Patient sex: M
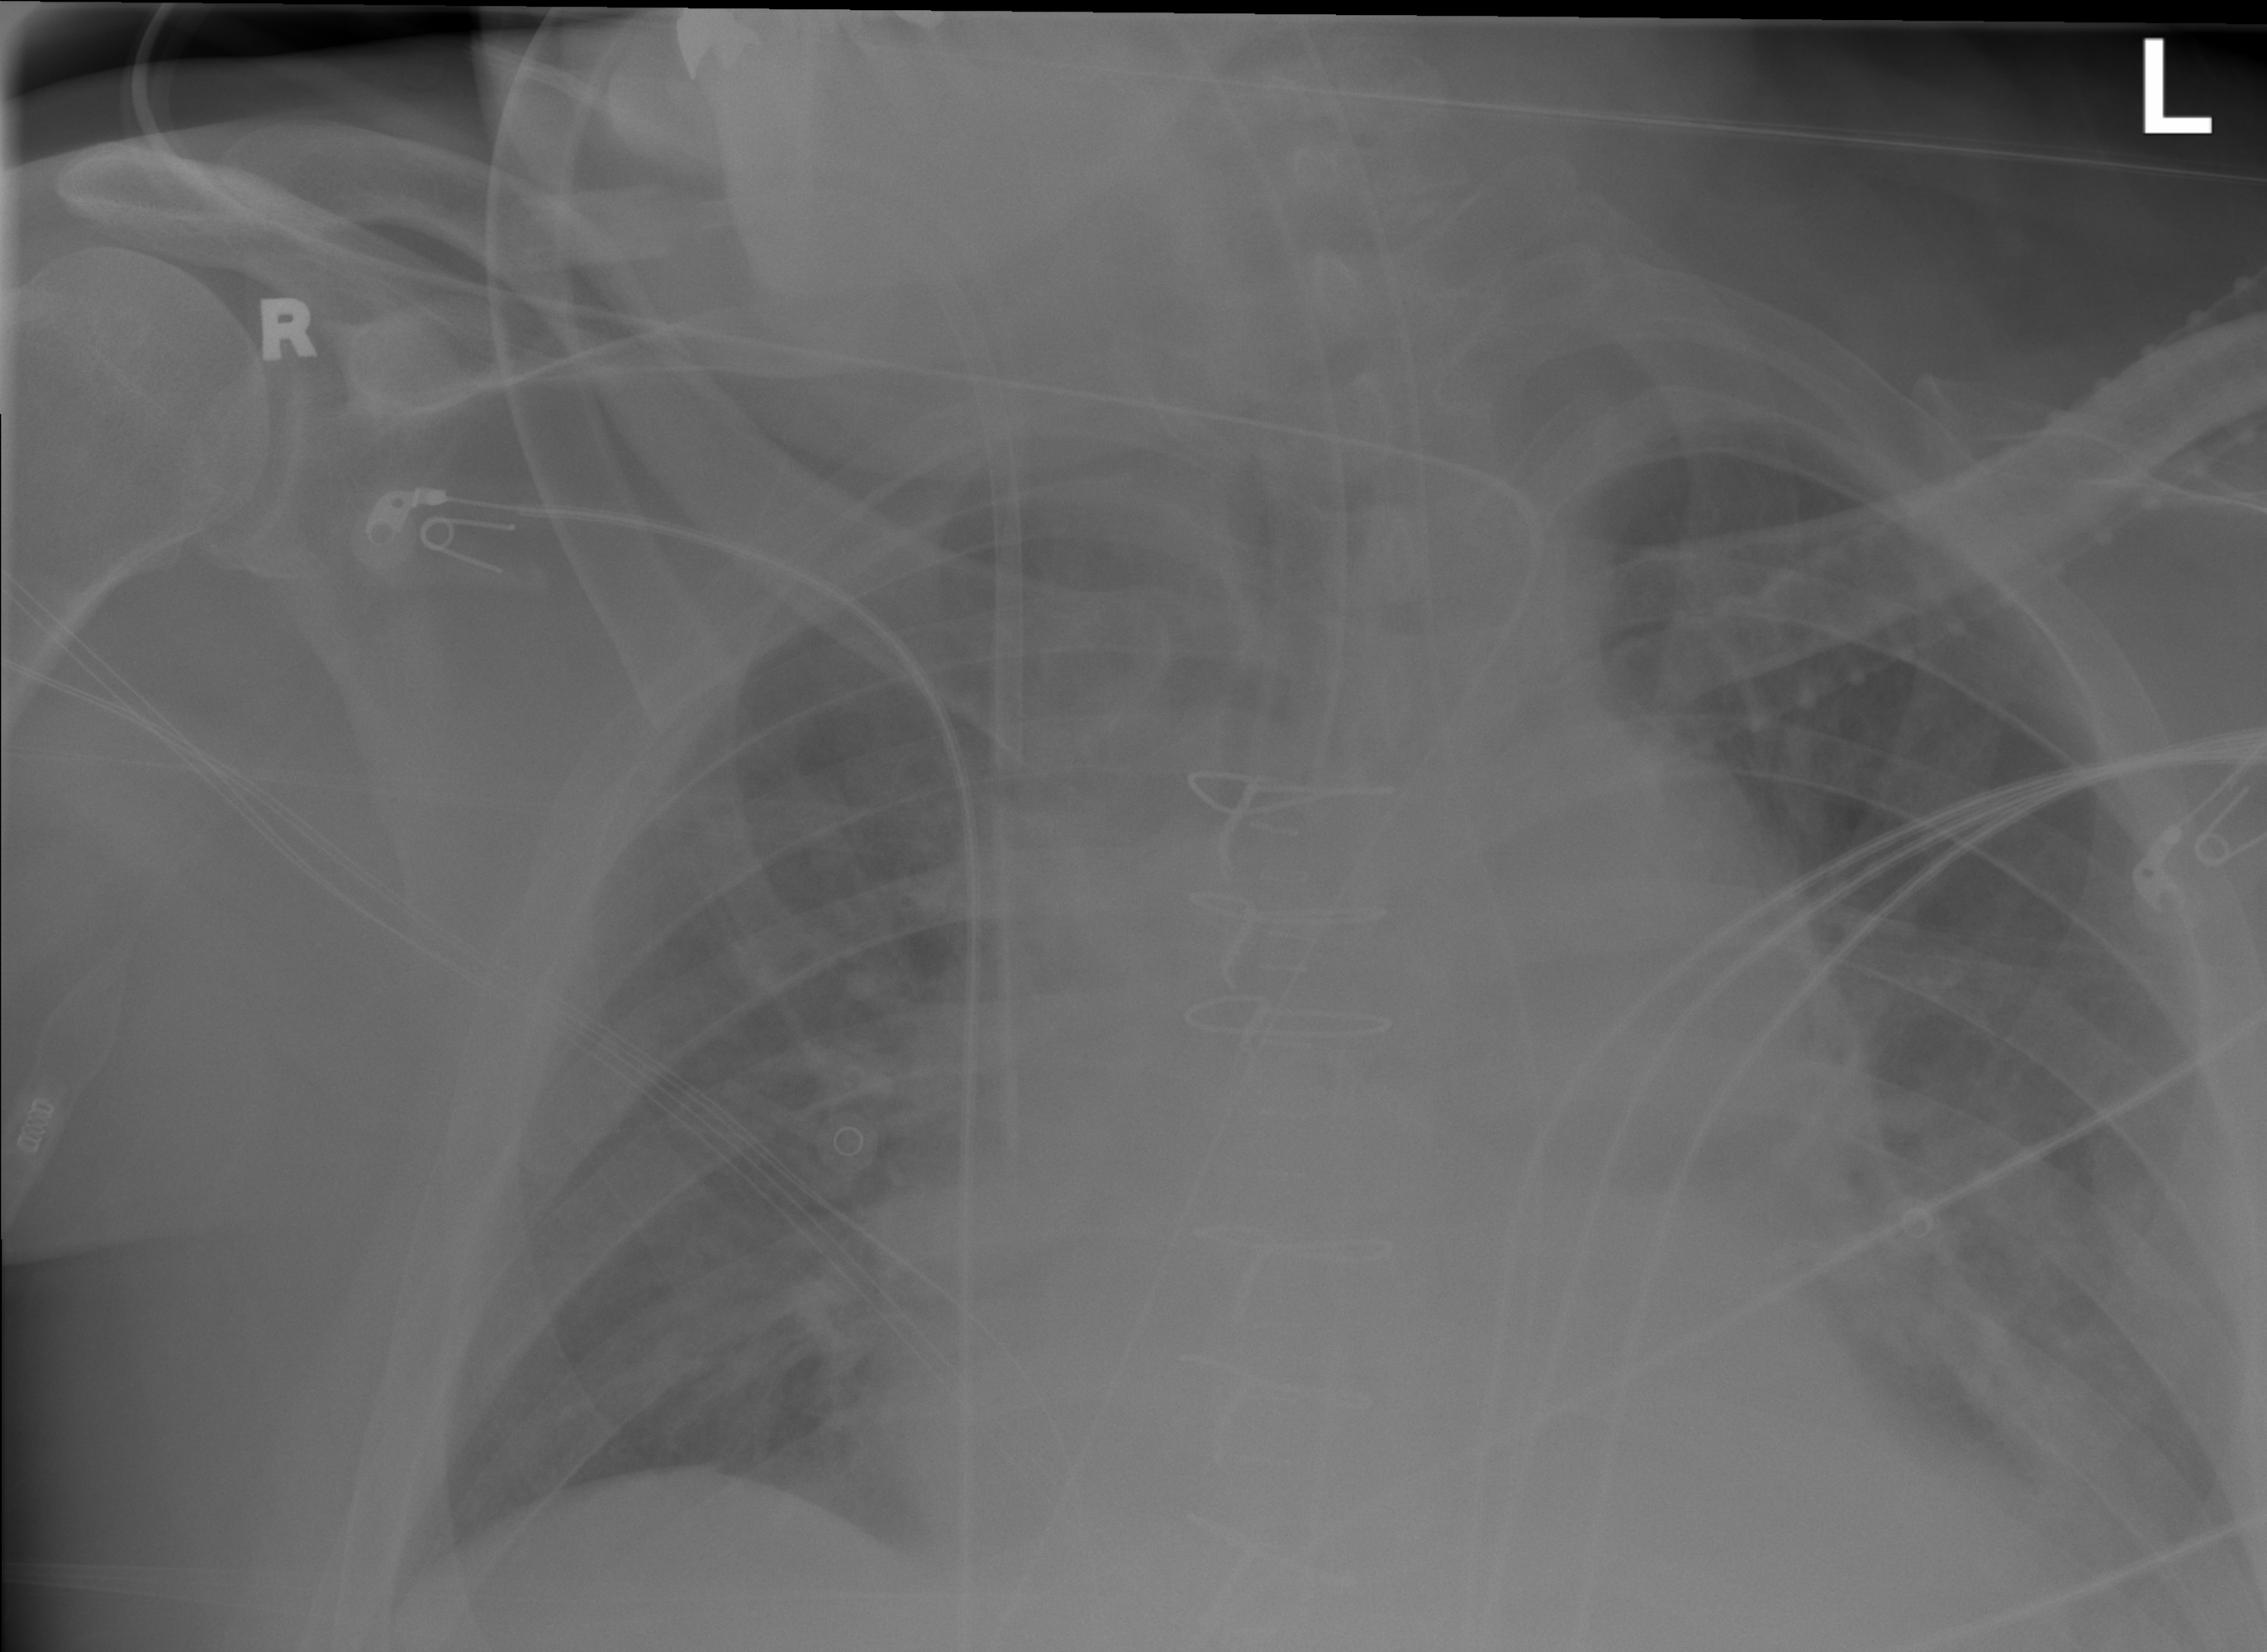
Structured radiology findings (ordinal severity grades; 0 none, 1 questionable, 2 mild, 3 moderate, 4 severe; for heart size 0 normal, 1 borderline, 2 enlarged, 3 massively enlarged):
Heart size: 2
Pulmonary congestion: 3
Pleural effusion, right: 0
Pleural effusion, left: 2
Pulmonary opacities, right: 2
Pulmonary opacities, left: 2
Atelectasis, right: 2
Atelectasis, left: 2